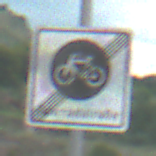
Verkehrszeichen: EndeFahrradstrasse
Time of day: MorningAfternoon
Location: Outdoor (Nature)
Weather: PartlyCloudy
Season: NotSpecified
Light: Natural